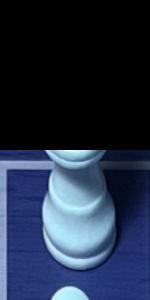
Label: King_White